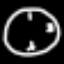
Label: clock